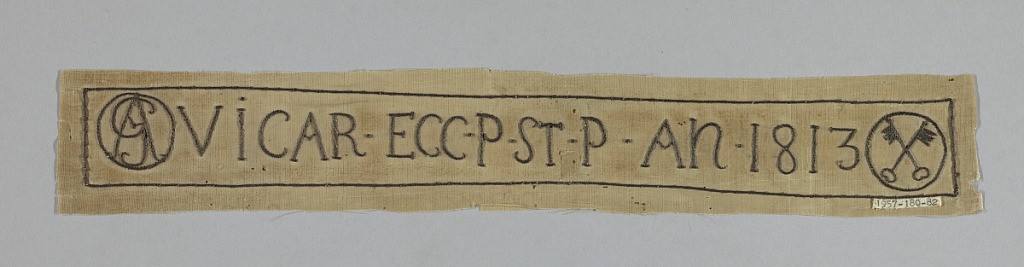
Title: Textile
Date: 1813
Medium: silk metal Technique: stem stitch embroidery on taffeta
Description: Strip of white taffeta embroidered in stem stitch, silver wound on thread. "VIGAR. ECC. ST. P. AN. 1813" flanked on one end by a monogram; on the other by crossed keys within a circle.